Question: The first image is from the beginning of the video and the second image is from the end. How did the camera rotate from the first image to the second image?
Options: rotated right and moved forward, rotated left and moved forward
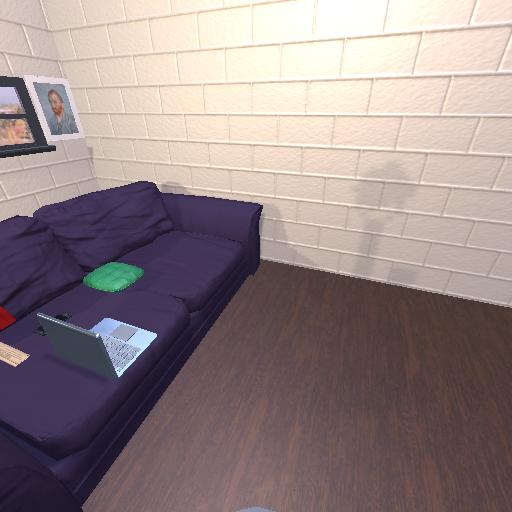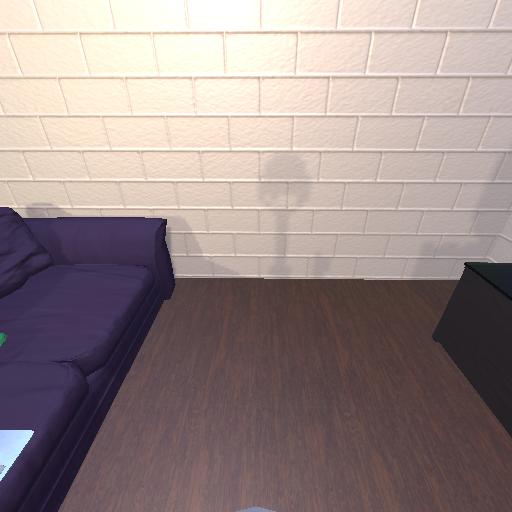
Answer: rotated right and moved forward